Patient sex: M
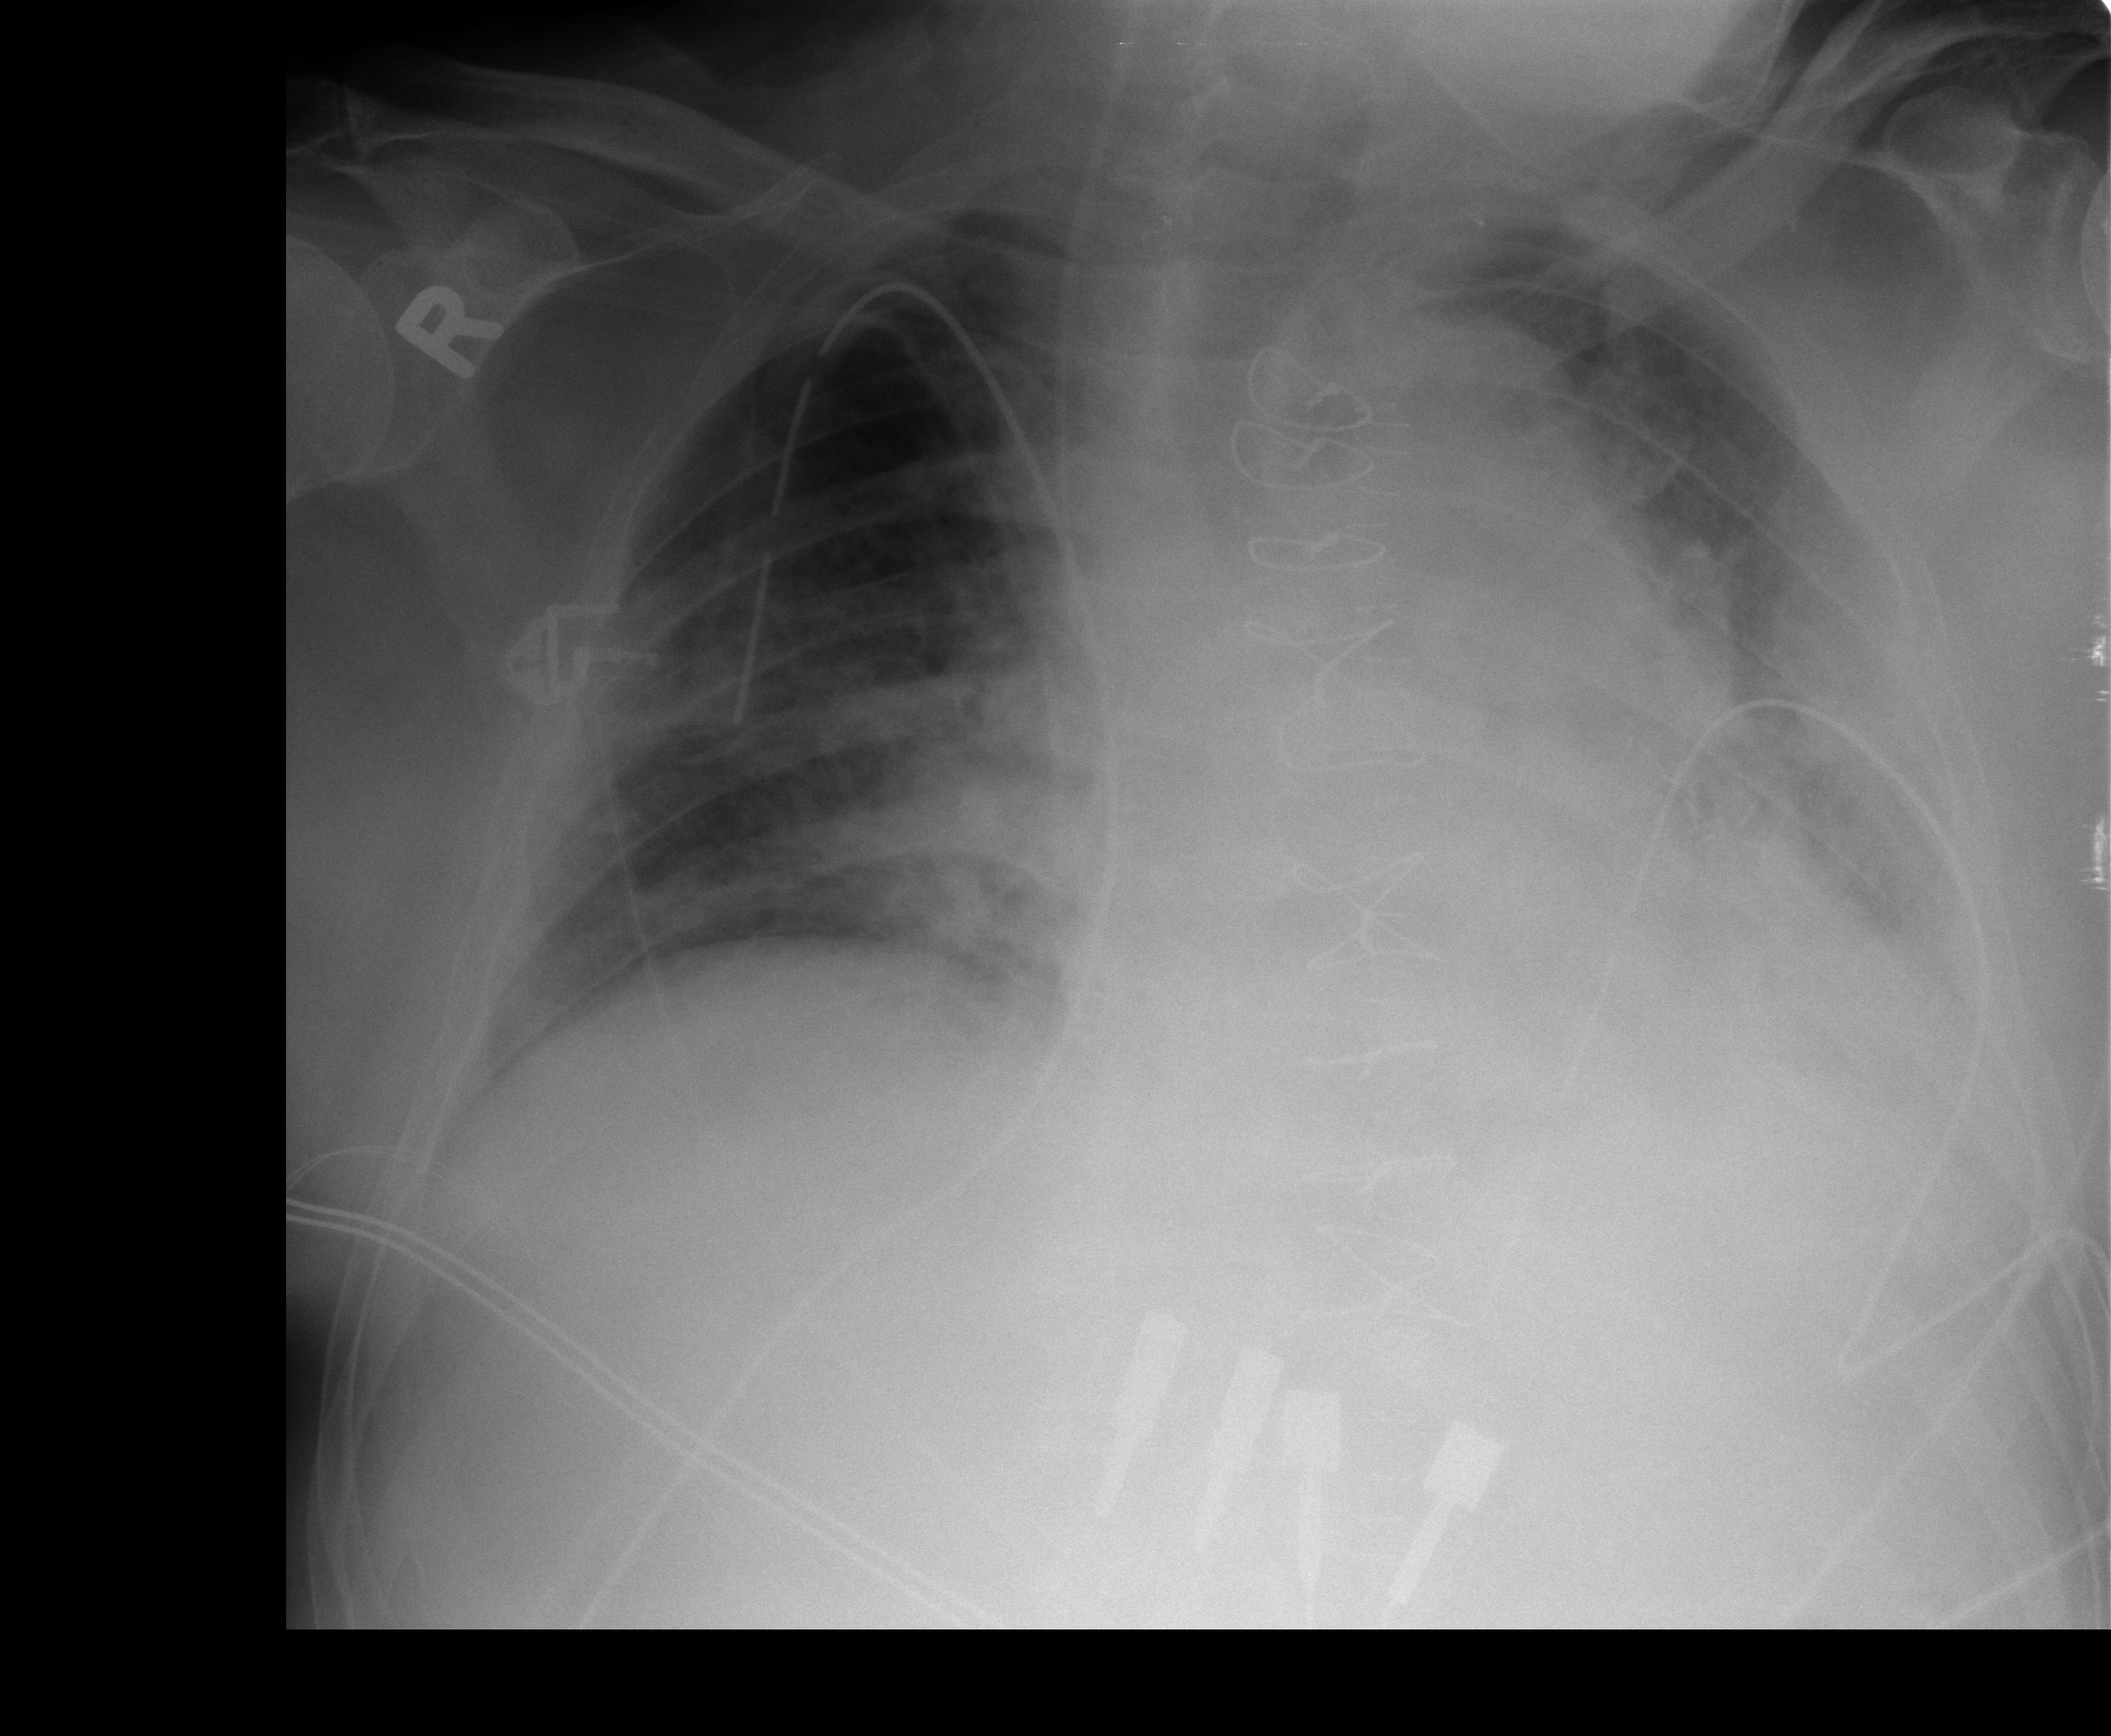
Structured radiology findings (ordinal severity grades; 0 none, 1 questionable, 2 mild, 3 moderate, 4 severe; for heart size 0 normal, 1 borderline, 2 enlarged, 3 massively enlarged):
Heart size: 2
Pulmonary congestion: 2
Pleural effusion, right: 1
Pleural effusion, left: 2
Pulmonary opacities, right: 2
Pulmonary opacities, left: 2
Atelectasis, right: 2
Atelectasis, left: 2